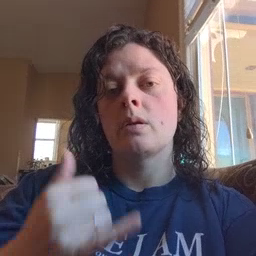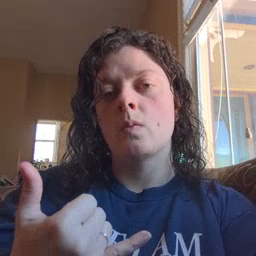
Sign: now